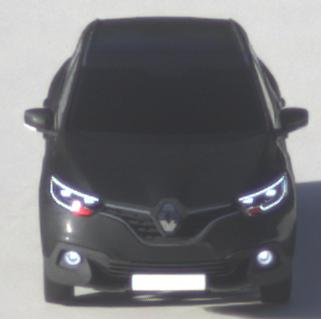
Make: Renault
Model: Kadjar ENERGY TCe 130
Detailed model: Kadjar
Model produced from: 2015/05
Model produced until: 2018/08
Doors: 5
Color: black
Road condition: dry road
Daytime: morning or afternoon
Contrast: medium contrast